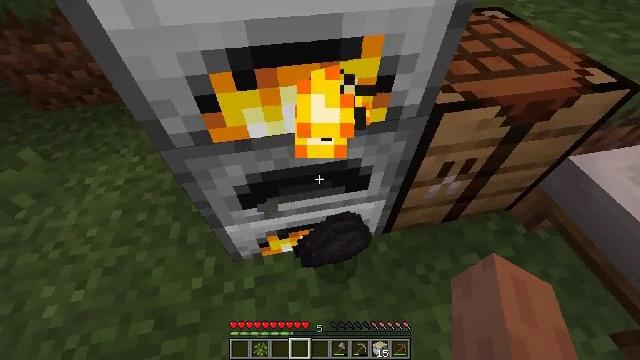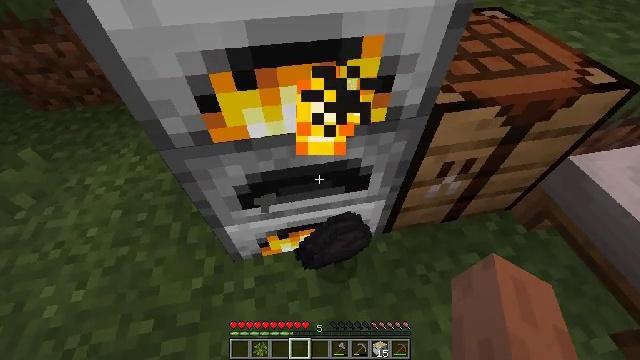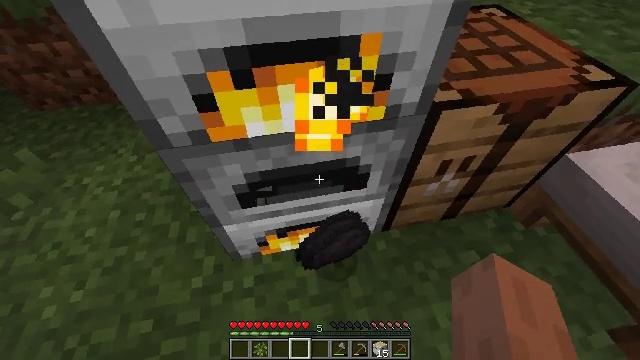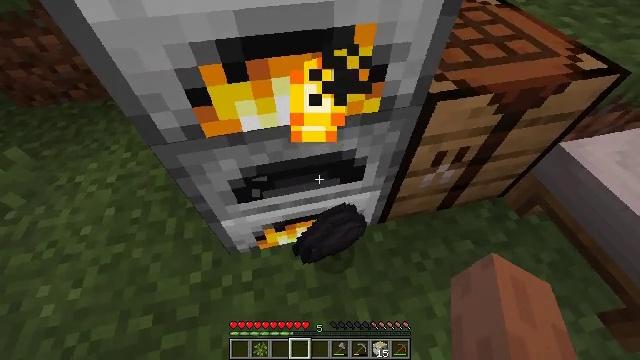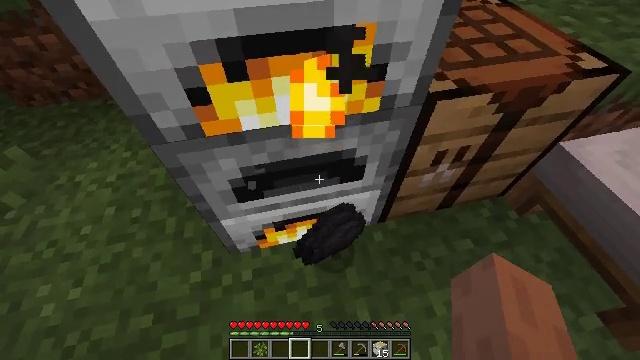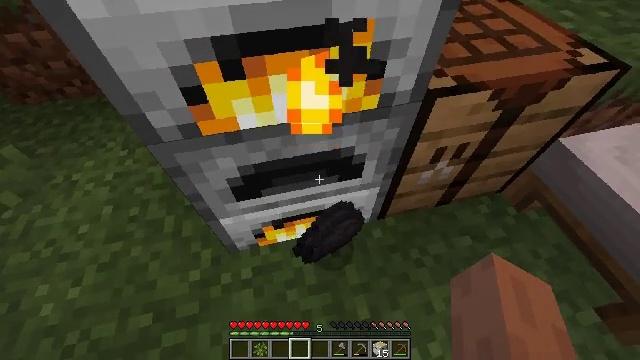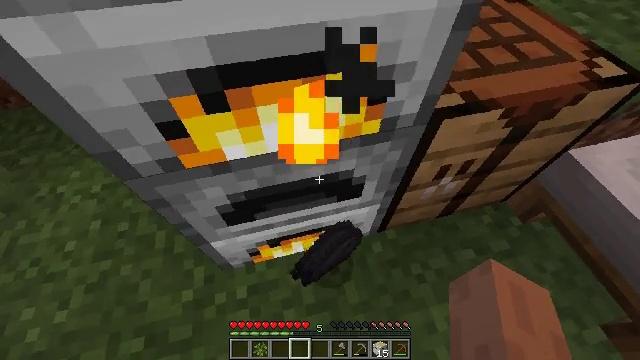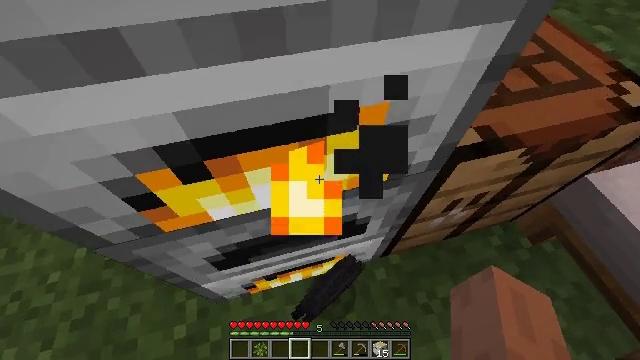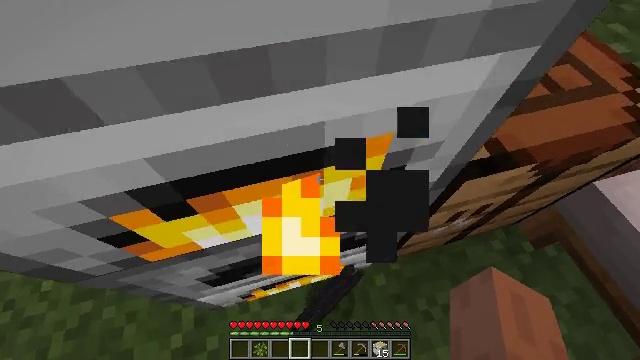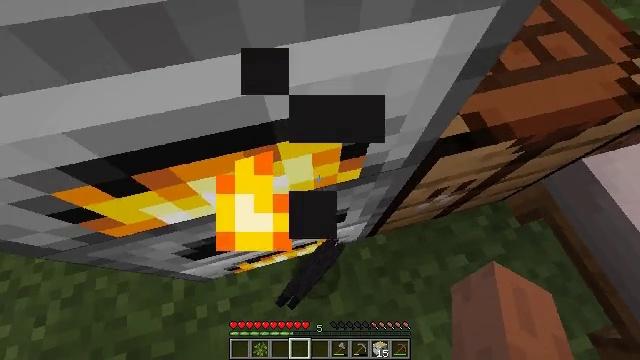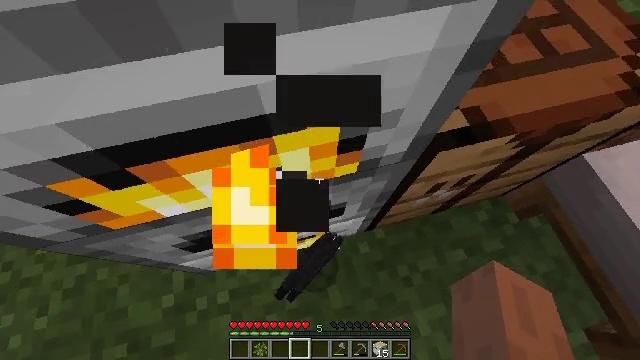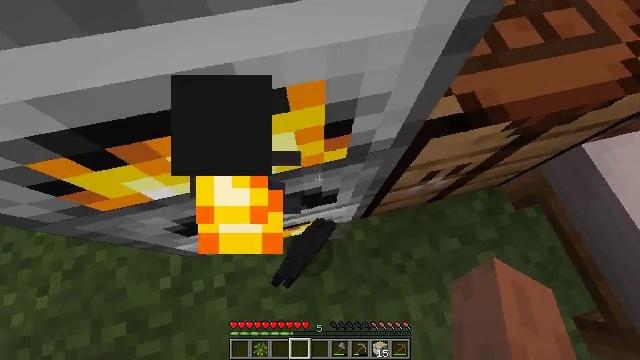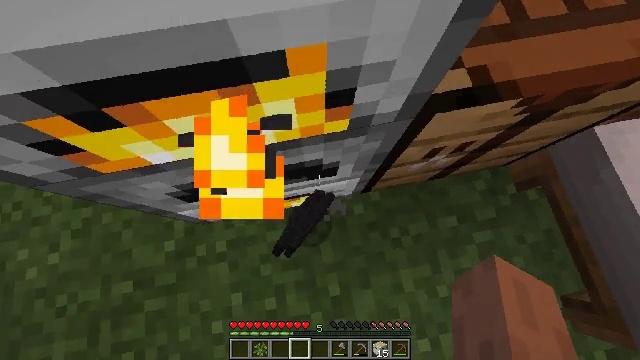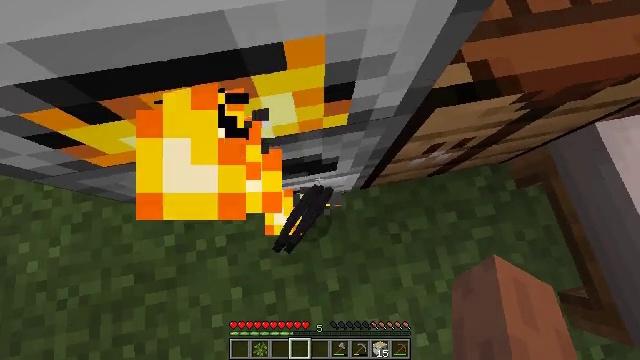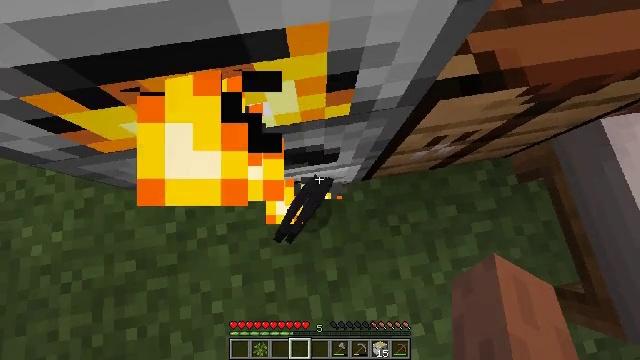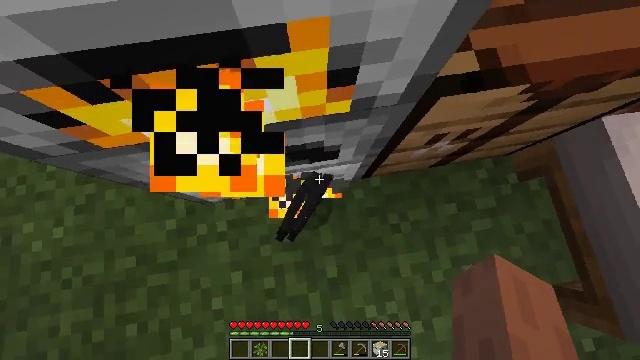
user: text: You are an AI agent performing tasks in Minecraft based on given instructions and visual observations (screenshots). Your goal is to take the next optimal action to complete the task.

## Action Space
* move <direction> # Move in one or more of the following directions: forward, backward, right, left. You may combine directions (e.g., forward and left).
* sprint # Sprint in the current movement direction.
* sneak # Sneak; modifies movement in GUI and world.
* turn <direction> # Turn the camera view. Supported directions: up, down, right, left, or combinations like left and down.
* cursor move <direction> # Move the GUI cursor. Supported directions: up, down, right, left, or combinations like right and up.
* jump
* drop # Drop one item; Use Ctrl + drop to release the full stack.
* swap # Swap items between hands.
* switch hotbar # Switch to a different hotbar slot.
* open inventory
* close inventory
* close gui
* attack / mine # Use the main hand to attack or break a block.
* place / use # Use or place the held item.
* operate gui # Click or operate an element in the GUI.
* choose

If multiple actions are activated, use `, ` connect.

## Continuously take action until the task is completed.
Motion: motion action
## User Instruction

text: craft item air
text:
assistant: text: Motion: no_op
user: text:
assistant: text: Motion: no_op
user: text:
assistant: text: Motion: turn right and down
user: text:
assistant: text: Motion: no_op
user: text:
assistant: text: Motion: move forward
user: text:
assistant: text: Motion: move forward, turn down
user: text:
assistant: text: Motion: move forward, turn down
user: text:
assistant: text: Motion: move forward, turn down
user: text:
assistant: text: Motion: move forward, turn down
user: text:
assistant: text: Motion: turn down
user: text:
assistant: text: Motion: turn down
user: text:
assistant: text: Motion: turn left and down
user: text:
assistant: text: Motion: no_op
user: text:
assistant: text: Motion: turn left and down
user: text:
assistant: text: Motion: no_op
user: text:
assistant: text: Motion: no_op
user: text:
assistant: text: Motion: no_op
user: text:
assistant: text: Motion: turn right and up
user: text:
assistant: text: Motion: no_op
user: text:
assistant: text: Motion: no_op
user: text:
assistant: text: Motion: use / place
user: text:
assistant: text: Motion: use / place
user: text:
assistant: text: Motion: use / place
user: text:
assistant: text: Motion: no_op
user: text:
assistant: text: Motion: no_op
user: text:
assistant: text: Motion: no_op
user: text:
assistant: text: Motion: no_op
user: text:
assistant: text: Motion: no_op
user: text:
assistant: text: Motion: no_op
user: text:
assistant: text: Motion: no_op